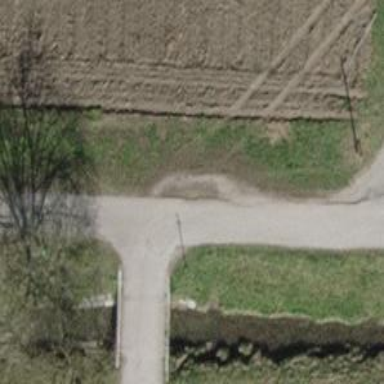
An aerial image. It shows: Asphalt track passing over bridge. The track is of grade 1 quality.